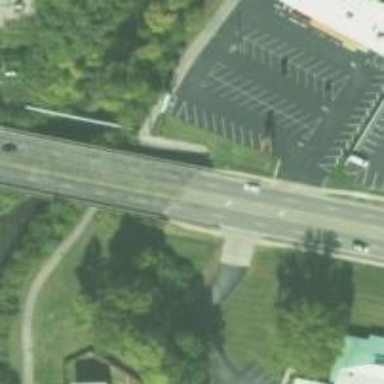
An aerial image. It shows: Primary highway bridge.